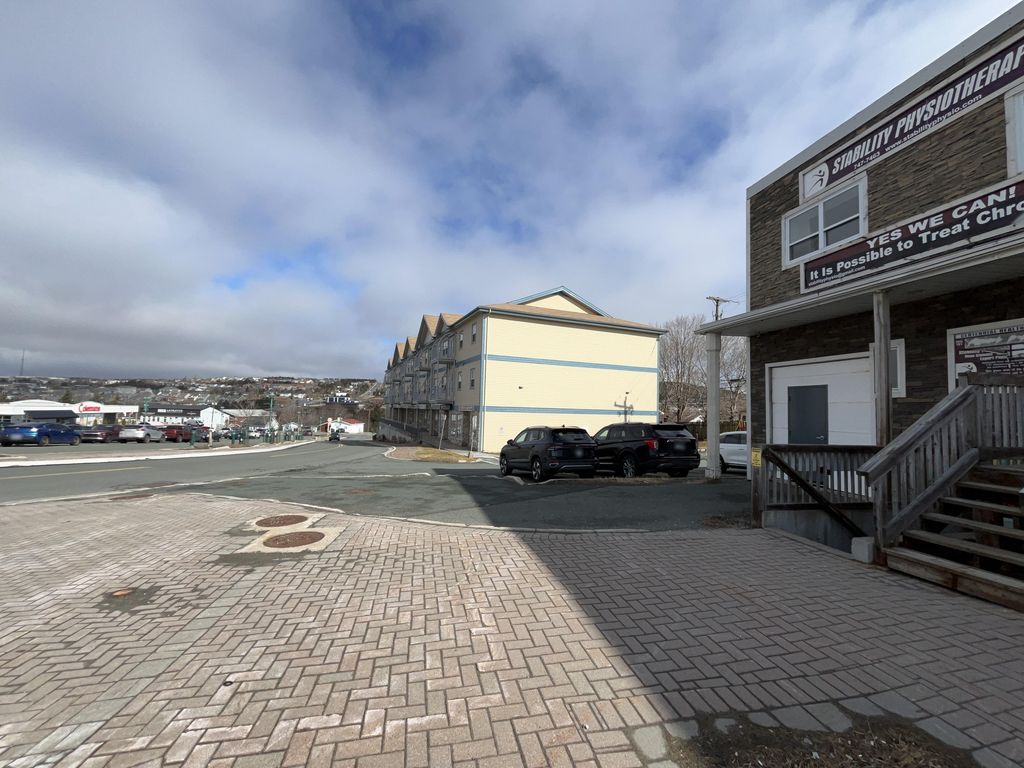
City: st_johns